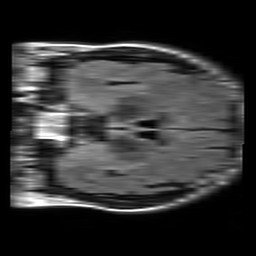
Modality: FLAIR
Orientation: coronal
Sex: male
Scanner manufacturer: philips
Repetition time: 11 s
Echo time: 0.125 s